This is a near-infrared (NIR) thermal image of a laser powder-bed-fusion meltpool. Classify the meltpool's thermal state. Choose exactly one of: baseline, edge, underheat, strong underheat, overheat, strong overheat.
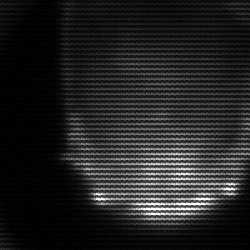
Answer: edge